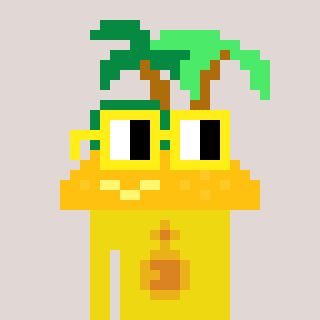
a pixel art character with square yellow glasses, a island-shaped head and a yellow-colored body on a warm background